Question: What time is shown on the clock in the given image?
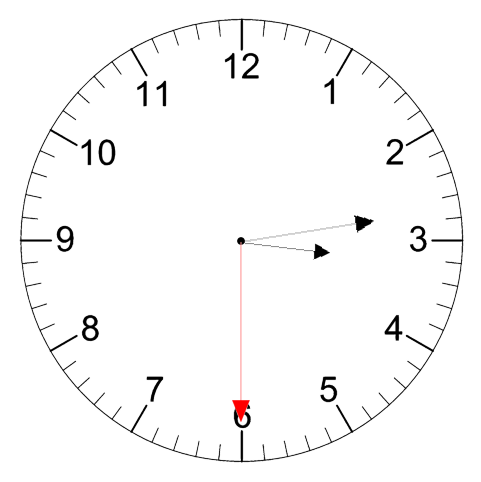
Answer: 03:13:30